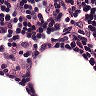
Metastatic tissue present: no